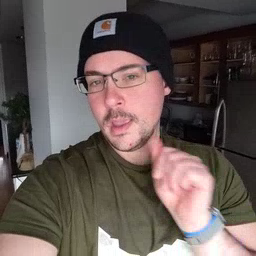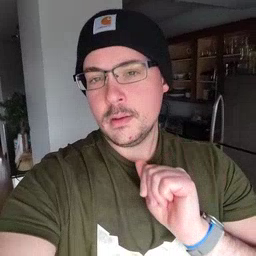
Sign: aunt